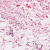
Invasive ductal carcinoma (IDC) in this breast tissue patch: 0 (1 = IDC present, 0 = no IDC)